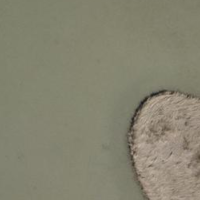
EUNIS habitat code: 15
Species observed at this site:
Tachybaptus ruficollis
Corvus corone
Motacilla cinerea
Fulica atra
Anas crecca
Alopochen aegyptiaca
Botaurus stellaris
Troglodytes troglodytes
Aythya fuligula
Turdus merula
Anser albifrons
Phalacrocorax carbo
Cygnus olor
Gallinula chloropus
Ardea alba
Spatula clypeata
Mareca strepera
Egretta garzetta
Erithacus rubecula
Anser anser